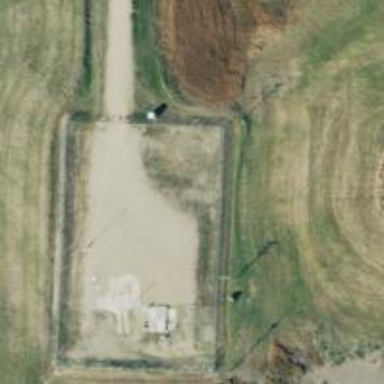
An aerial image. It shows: Military bunker surrounded by fence.